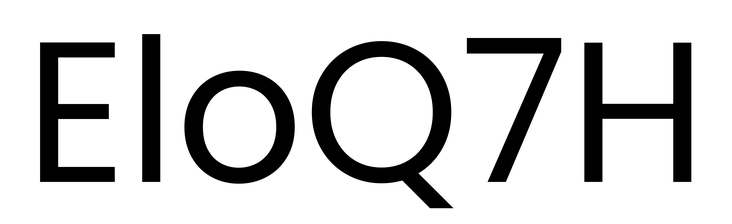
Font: Poppins-Regular